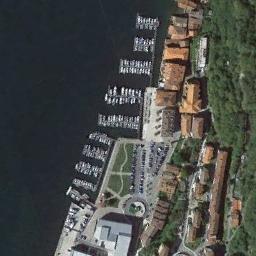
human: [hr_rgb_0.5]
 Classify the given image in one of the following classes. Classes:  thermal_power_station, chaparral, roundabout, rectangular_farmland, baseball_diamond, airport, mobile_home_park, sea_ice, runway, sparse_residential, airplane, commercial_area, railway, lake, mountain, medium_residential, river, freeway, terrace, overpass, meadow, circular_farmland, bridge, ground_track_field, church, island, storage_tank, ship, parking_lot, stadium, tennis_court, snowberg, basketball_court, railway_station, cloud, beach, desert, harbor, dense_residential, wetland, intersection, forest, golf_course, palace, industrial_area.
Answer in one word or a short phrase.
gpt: harbor